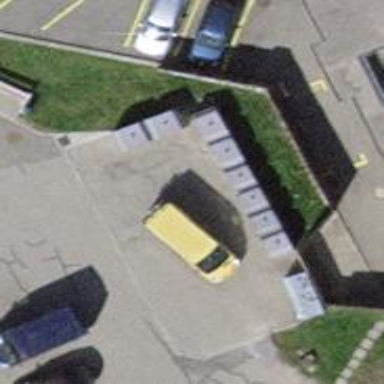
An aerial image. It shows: Recycling container in the area designated for recycling.